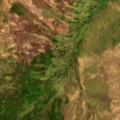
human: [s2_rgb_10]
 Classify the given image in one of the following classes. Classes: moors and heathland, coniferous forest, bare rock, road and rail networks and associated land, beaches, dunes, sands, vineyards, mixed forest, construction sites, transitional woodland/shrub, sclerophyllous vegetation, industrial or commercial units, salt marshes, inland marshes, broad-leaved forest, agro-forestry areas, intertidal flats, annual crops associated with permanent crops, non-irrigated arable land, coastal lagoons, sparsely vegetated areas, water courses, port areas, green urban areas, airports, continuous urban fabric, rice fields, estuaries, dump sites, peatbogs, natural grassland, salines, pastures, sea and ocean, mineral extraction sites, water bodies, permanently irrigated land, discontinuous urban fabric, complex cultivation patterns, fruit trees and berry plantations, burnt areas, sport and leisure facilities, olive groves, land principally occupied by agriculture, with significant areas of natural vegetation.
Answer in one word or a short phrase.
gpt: moors and heathland, burnt areas, peatbogs